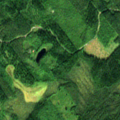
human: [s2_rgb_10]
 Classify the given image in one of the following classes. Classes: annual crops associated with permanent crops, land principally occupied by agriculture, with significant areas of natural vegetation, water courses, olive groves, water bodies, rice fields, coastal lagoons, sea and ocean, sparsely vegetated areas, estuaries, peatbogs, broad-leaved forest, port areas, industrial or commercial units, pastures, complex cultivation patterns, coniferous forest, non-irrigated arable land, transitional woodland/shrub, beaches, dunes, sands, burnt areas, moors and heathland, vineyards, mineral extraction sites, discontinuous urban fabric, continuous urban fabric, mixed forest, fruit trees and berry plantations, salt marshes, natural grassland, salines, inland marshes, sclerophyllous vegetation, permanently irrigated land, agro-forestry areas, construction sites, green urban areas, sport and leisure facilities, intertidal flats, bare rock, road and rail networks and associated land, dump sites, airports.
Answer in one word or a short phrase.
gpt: coniferous forest, mixed forest, transitional woodland/shrub